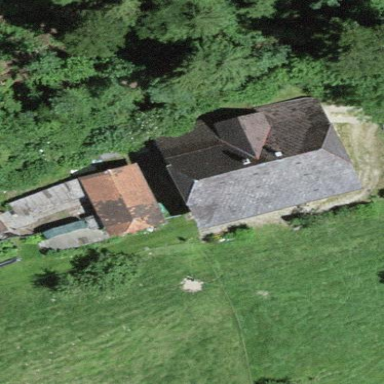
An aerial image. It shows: Farm building.